Question: Hot to customize navigation bar that appear on "More" tab in UITabBarController to have 2 px line (in different color) as bottom border?
I created subclass of the UINavigationBar that overrides drawrect: method with drawing of that line, and that works for first four tabs, except tabs that are under more navigation controller.
Any help?

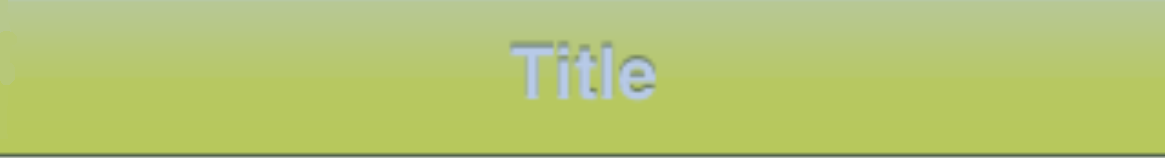
Answer: '''
#import <objc/runtime.h>
'''
And dynamically set the class of the more view controller's navigation bar:
'''
object_setClass(yourTabBarController.moreNavigationController.navigationBar,
[YourNavigationBarSubClass class]);
'''